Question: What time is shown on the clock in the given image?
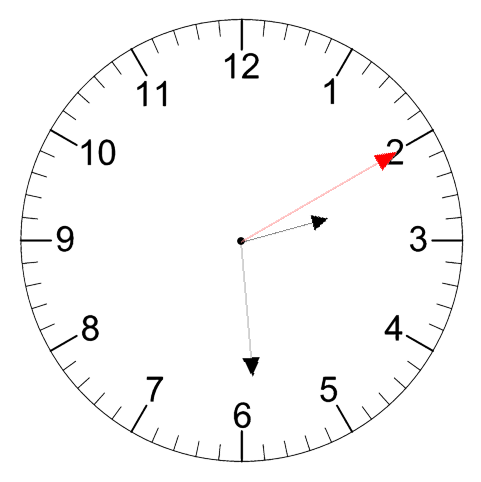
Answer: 02:29:10